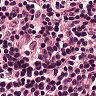
Metastatic tissue present: no